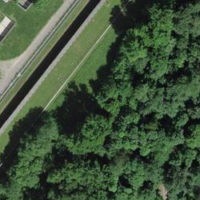
EUNIS habitat code: 41
Species observed at this site:
Tettigonia viridissima
Ferdinandea cuprea